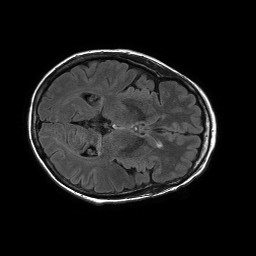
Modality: FLAIR
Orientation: axial
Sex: female
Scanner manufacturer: philips
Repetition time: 11 s
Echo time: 0.125 s